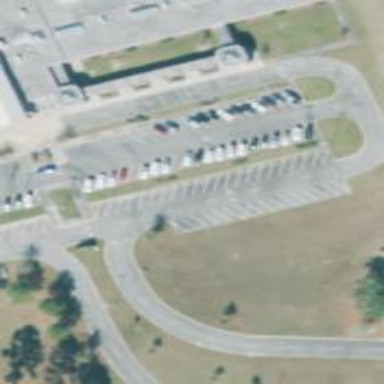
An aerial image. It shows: Parking space is available.